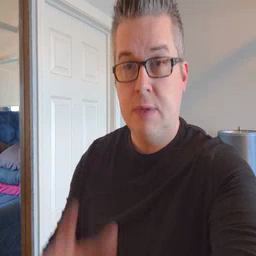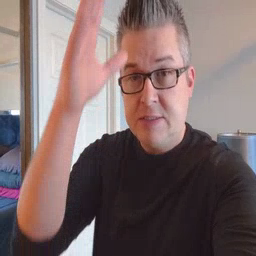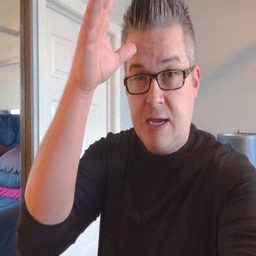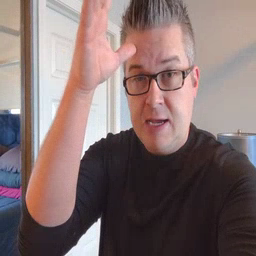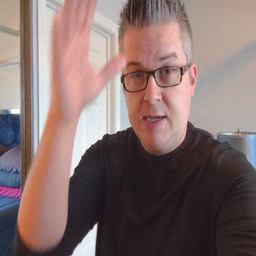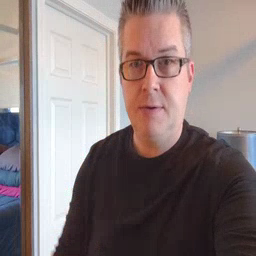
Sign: dad